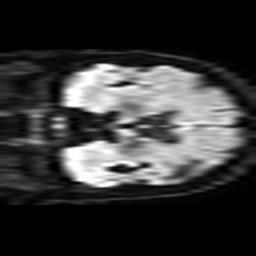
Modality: TRACE
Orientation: coronal
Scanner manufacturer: philips
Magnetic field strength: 3 T
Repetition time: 3.728 s
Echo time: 0.05947 s